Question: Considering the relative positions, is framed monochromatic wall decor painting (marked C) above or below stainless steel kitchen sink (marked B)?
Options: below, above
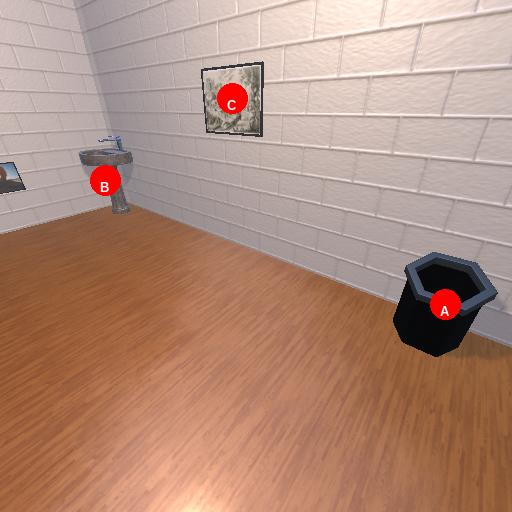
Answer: below